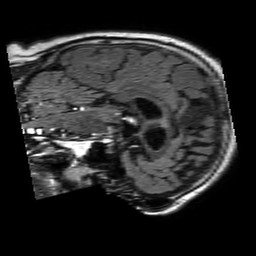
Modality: FLAIR
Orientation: sagittal
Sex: male
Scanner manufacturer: philips
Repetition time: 11 s
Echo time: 0.125 s